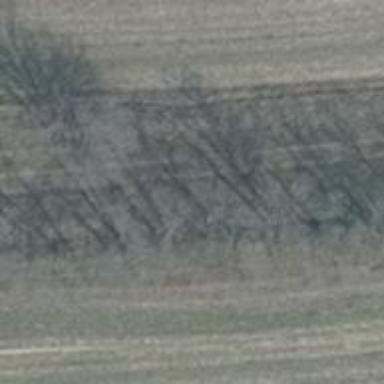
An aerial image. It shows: Row of trees in natural setting.